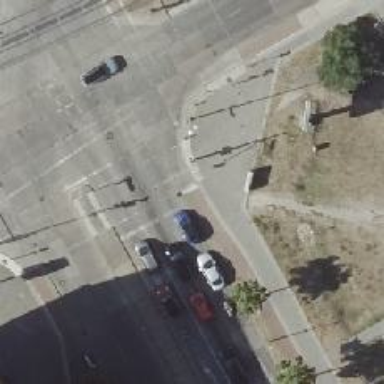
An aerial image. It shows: Road with traffic signals for signaling.